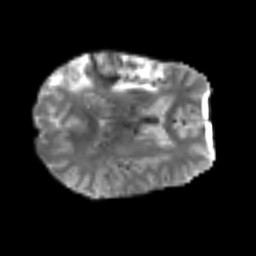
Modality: T2w
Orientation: axial
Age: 65
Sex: male
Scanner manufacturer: siemens
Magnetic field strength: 3 T
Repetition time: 6.1 s
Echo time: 0.101 s